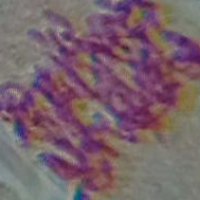
Label: anaphase